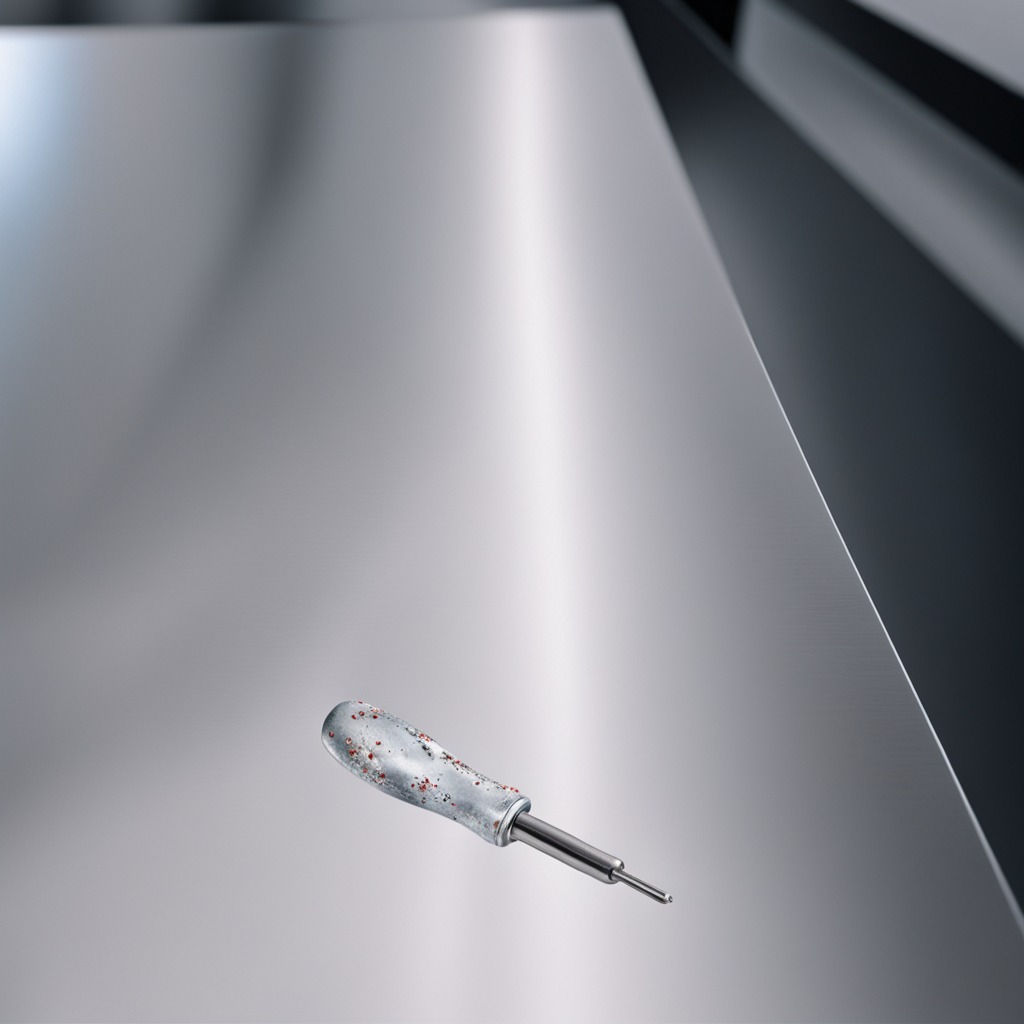
A screwdriver is lying on the stainless steel table.